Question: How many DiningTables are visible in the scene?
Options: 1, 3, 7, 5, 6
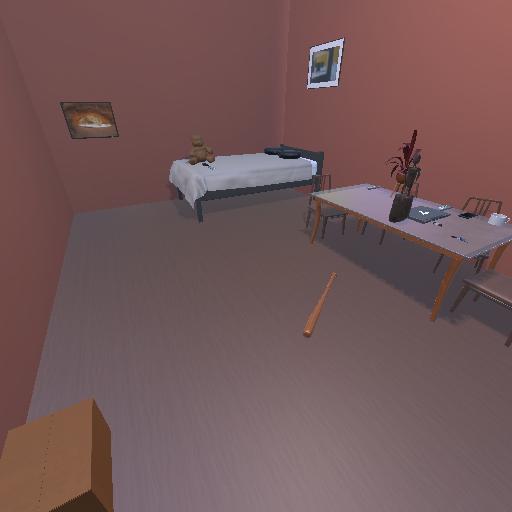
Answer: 1